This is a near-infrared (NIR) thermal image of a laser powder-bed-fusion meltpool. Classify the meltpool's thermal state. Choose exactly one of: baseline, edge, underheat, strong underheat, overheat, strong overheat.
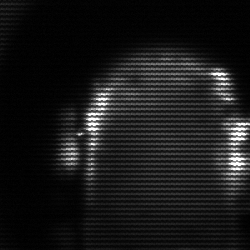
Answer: baseline